Field crop: maize
Growth stage: 2
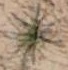
Species: salsola